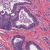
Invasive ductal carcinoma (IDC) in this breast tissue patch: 1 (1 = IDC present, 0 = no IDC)